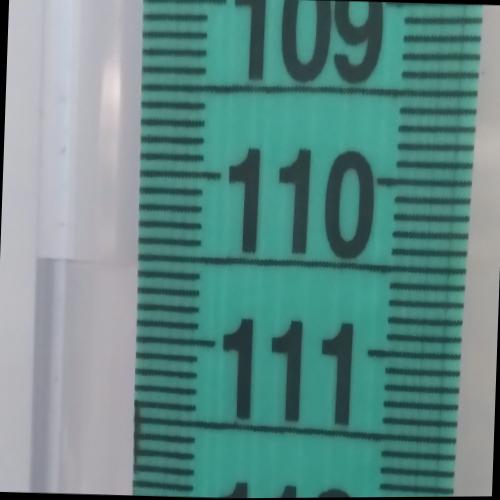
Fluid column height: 110.6 cm